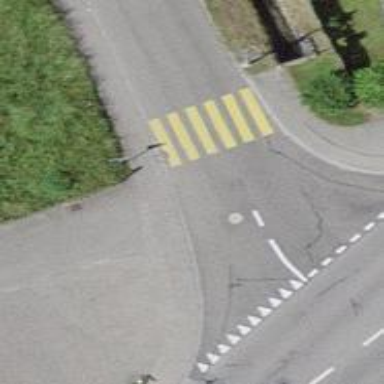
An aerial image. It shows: Zebra crossing on the road.